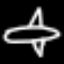
Label: airplane